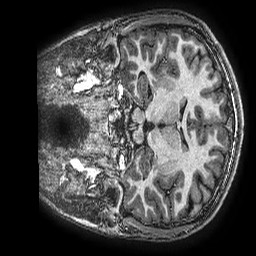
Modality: T1w
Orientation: coronal
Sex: male
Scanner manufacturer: ge
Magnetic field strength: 3 T
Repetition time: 0.00766 s
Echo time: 0.003476 s